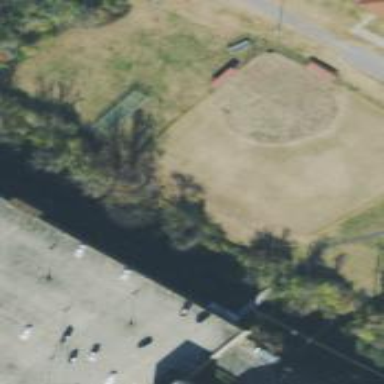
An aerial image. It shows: Baseball pitch for leisure land activities.